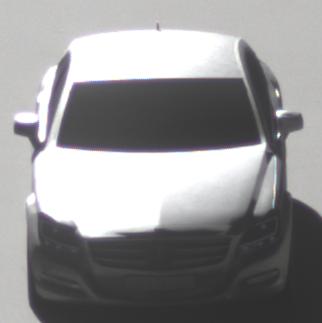
Make: Mercedes-Benz
Model: CLS Coupé 350
Detailed model: CLS-Class (218) Coupé
Model produced from: 2011/01
Model produced until: 2014/07
Doors: 4
Color: white
Road condition: dry road
Daytime: morning or afternoon
Contrast: high contrast